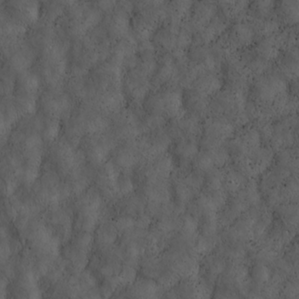
Label: non_frost